Question: I have stored some values in the teacher collection in the real time database.
However when i try to use my search bar my app crashes.
setadapter_method
'''
private void setAdapter(final String searchedstring) {
databaseReference.child("teacher").addListenerForSingleValueEvent(new ValueEventListener() {
@Override
public void onDataChange(@NonNull DataSnapshot dataSnapshot) {
fullnamelist.clear();
recyclerView.removeAllViews();
int counter=0;
for (DataSnapshot snapshot:dataSnapshot.getChildren()){
String uid =snapshot.getKey();
String full_name=snapshot.child("name").getValue(String.class);
if(full_name.toLowerCase().contains(searchedstring)){
fullnamelist.add(full_name);
counter++;
}
if(counter==10)
break;
}
searchAdapter = new searchadapter(getActivity(),fullnamelist);
recyclerView.setAdapter(searchAdapter);
}
'''
searchadapter.java
'''
public class searchadapter extends RecyclerView.Adapter<searchadapter.SearchViewHolder> {
Context context;
ArrayList<String> fullnamelist;
class SearchViewHolder extends RecyclerView.ViewHolder{
TextView full_name;
public SearchViewHolder(@NonNull View itemView) {
super(itemView);
full_name=(TextView)itemView.findViewById(R.id.full_name);
}
}
public searchadapter(Context context, ArrayList<String> fullnamelist) {
this.context = context;
this.fullnamelist = fullnamelist;
}
@NonNull
@Override
public searchadapter.SearchViewHolder onCreateViewHolder(@NonNull ViewGroup parent, int viewType) {
View view = LayoutInflater.from(context).inflate(R.layout.search_list, parent ,false);
return new searchadapter.SearchViewHolder(view);
}
@Override
public void onBindViewHolder(@NonNull SearchViewHolder holder, int position) {
holder.full_name.setText(fullnamelist.get(position));
}
@Override
public int getItemCount() {
return fullnamelist.size();
}
'''
}
implementing the search bar in the fragment so on create view for fragment
'''
public View onCreateView(@NonNull LayoutInflater inflater, @Nullable ViewGroup container, @Nullable Bundle savedInstanceState) {
View v= inflater.inflate(R.layout.fragment_groupformation,null);
mfirestore=FirebaseFirestore.getInstance();
databaseReference= FirebaseDatabase.getInstance().getReference();
recyclerView=(RecyclerView)v.findViewById(R.id.recyclerview);
ET1=(EditText)v.findViewById(R.id.ET1);
ET2=(EditText)v.findViewById(R.id.ET2);
ET3=(EditText)v.findViewById(R.id.ET3);
ET4=(EditText)v.findViewById(R.id.ET4);
ET5=(EditText)v.findViewById(R.id.ET5);
search_edittext=(EditText)v.findViewById(R.id.search_edittext);
submit=(Button)v.findViewById(R.id.submit);
fullnamelist=new ArrayList<>();
recyclerView.setHasFixedSize(true);
recyclerView.setLayoutManager((new LinearLayoutManager(this.getActivity())));
recyclerView.addItemDecoration(new DividerItemDecoration(getActivity(),LinearLayoutManager.VERTICAL));
search_edittext.addTextChangedListener(new TextWatcher() {
@Override
public void beforeTextChanged(CharSequence s, int start, int count, int after) {
}
@Override
public void onTextChanged(CharSequence s, int start, int before, int count) {
}
@Override
public void afterTextChanged(Editable s) {
if(!s.toString().isEmpty()){
setAdapter(s.toString());
}
}
});
return v;
}
'''
Error_log found my phone.
most likely the error comes from setadapter method .But i am Not able to figure it out.
'''
java.lang.NullPointerException: Attempt to invoke virtual method 'java.lang.String java.lang.String.toLowerCase()' on a null object reference
at com.kiit.projectmanager.groupformation_fragment$2.onDataChange(groupformation_fragment.java:108)
at com.google.firebase.database.Query$1.onDataChange(com.google.firebase:firebase-database@@16.1.0:183)
at com.google.firebase.database.core.ValueEventRegistration.fireEvent(com.google.firebase:firebase-database@@16.1.0:75)
at com.google.firebase.database.core.view.DataEvent.fire(com.google.firebase:firebase-database@@16.1.0:63)
at com.google.firebase.database.core.view.EventRaiser$1.run(com.google.firebase:firebase-database@@16.1.0:55)
at android.os.Handler.handleCallback(Handler.java:742)
at android.os.Handler.dispatchMessage(Handler.java:95)
at android.os.Looper.loop(Looper.java:157)
at android.app.ActivityThread.main(ActivityThread.java:5603)
at java.lang.reflect.Method.invoke(Native Method)
at com.android.internal.os.ZygoteInit$MethodAndArgsCaller.run(ZygoteInit.java:774)
at com.android.internal.os.ZygoteInit.main(ZygoteInit.java:652)
'''

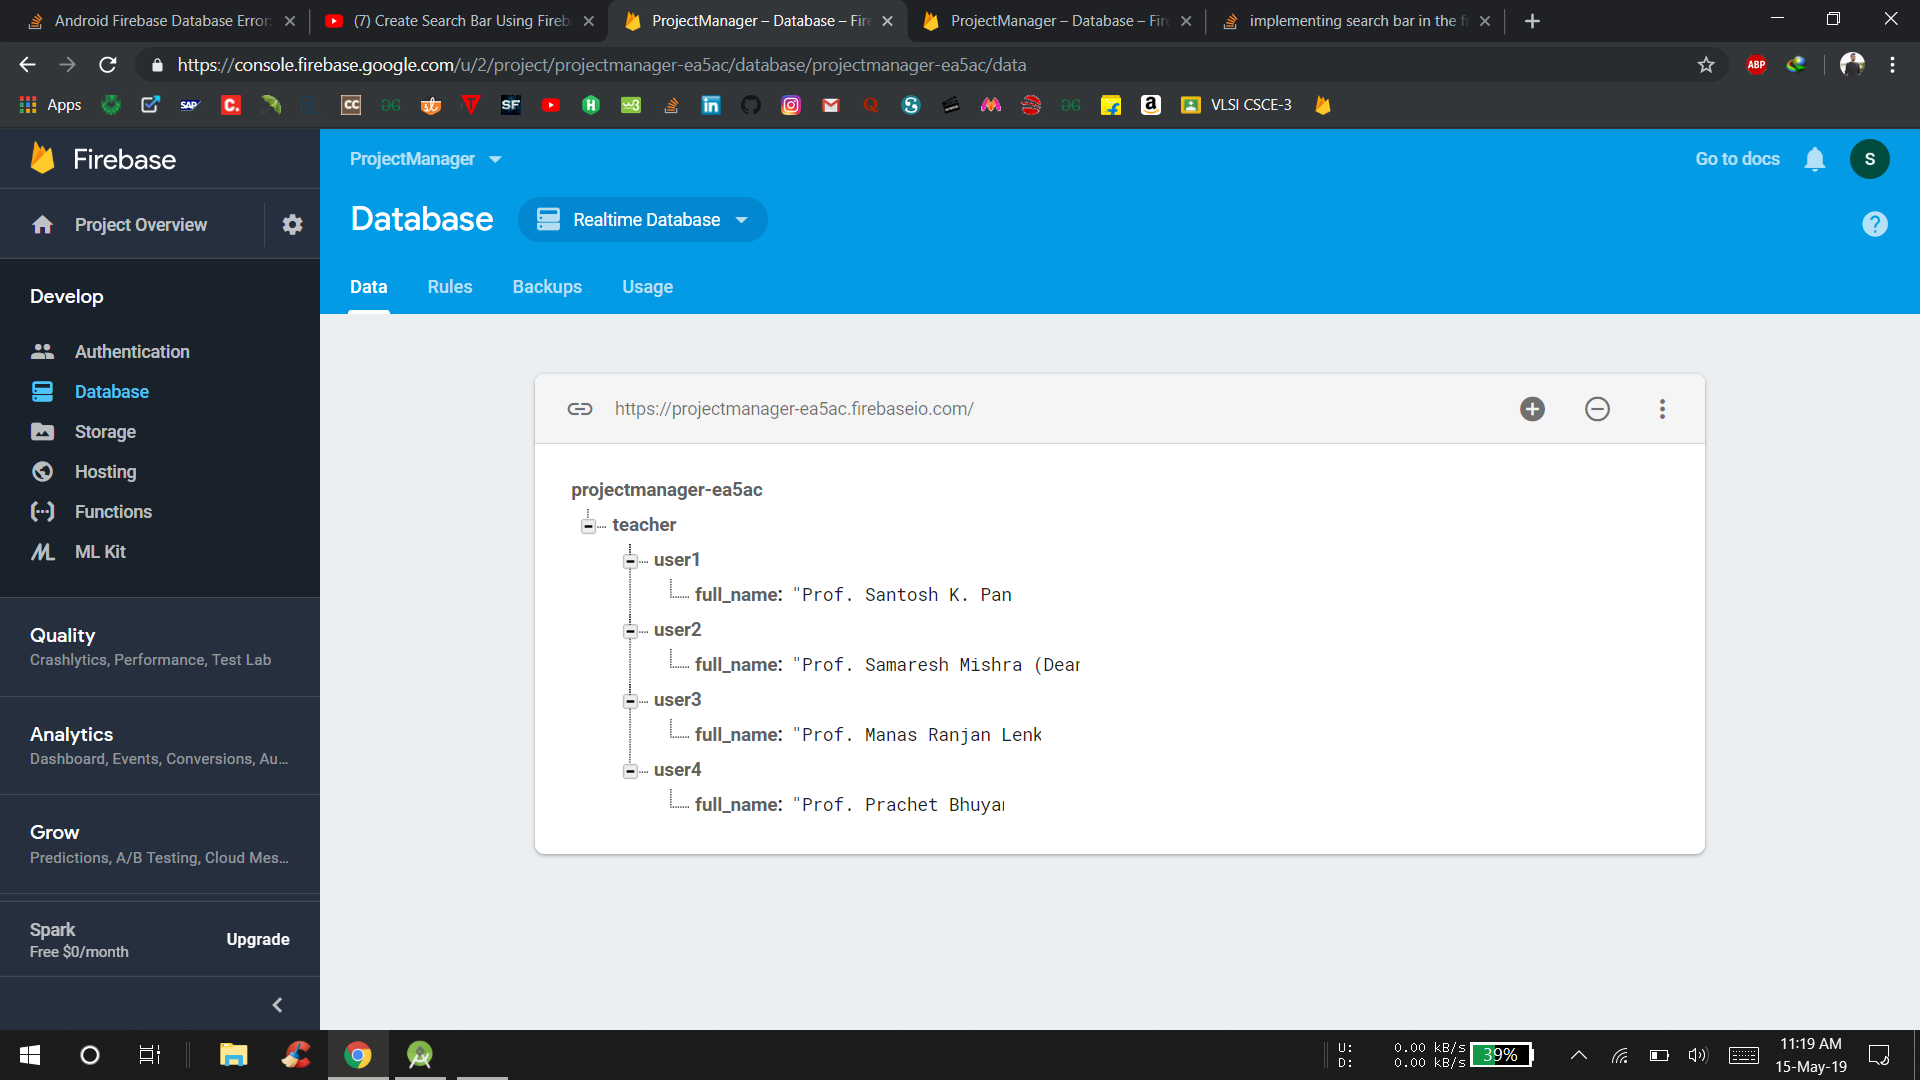
Answer: You are using an invalid key ("name") which is causing 'full_name' to become null, hence Null pointer exception.
Try this
'''
String full_name=snapshot.child("full_name").getValue(String.class);
'''